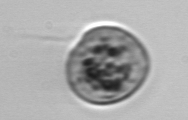
Label: Amoeba